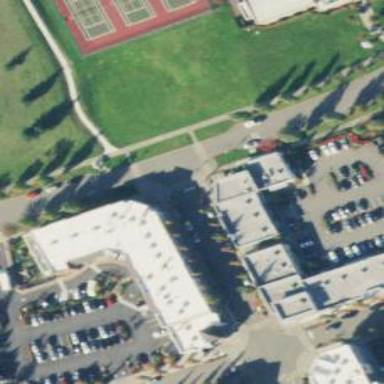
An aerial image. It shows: Fitness center located in leisure land.